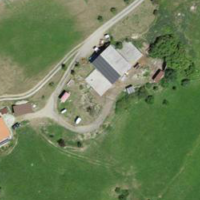
EUNIS habitat code: 26
Species observed at this site:
Melampyrum arvense
Cuscuta europaea
Cirsium palustre